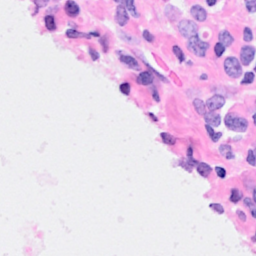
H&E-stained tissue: Breast